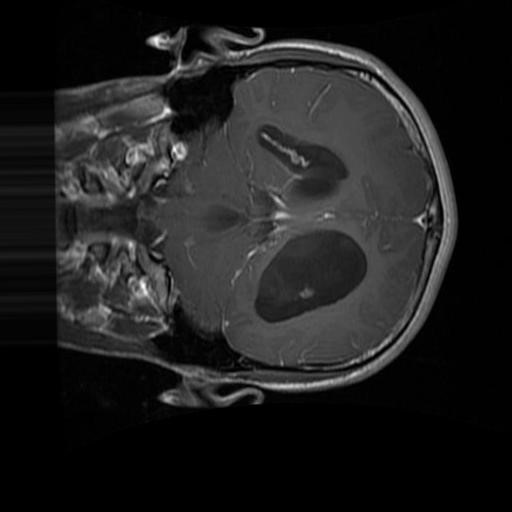
Label: brain_glioma